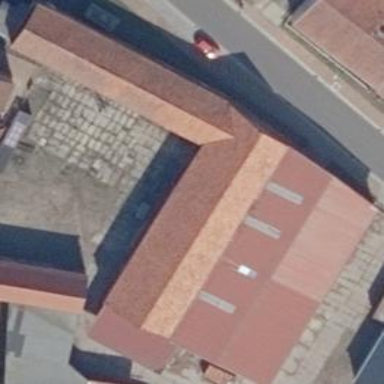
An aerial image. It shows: Barn.